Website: bh-photo
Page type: customer-info-address
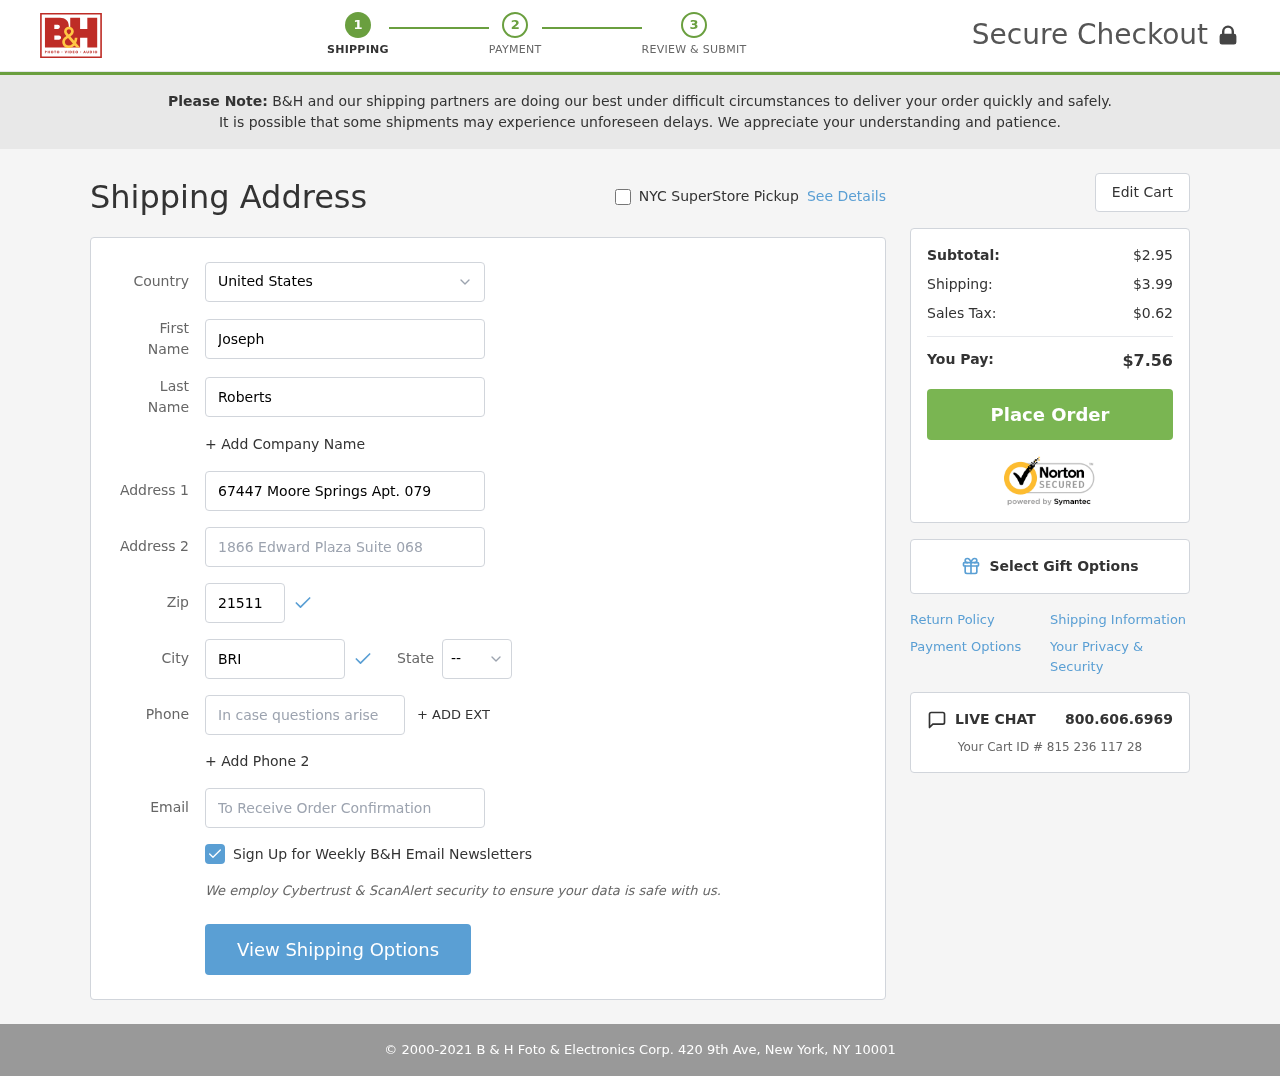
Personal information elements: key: PII_CITY
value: Brittanyfurt
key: PII_COUNTRY
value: United States
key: PII_EMAIL
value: joseph.roberts@yahoo.com
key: PII_FIRSTNAME
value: Joseph
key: PII_LASTNAME
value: Roberts
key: PII_PHONE
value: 3496994215
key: PII_POSTCODE
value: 21511
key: PII_STATE_ABBR
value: VI
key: PII_STREET
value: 67447 Moore Springs Apt. 079
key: PII_STREET2
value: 1866 Edward Plaza Suite 068
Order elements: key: ORDER_SUBTOTAL
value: $2.95
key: ORDER_SHIPPING_COST
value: $3.99
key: ORDER_TAX
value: $0.62
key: ORDER_TOTAL
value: $7.56
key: ORDER_ID
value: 815 236 117 28